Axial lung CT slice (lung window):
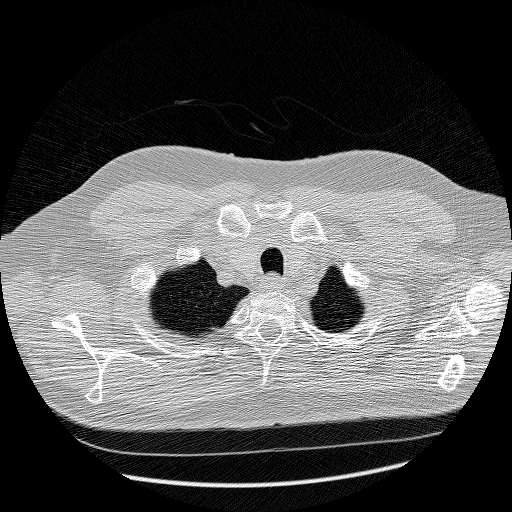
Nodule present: no